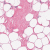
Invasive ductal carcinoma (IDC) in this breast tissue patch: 0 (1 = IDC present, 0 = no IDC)